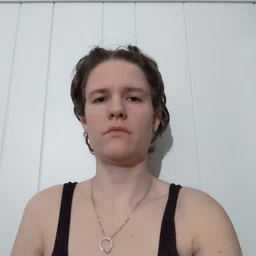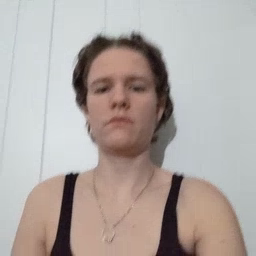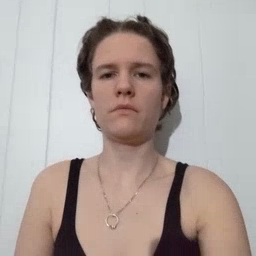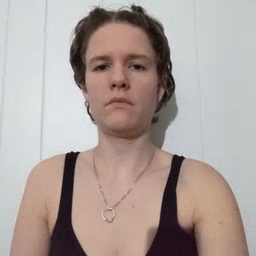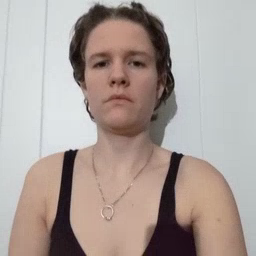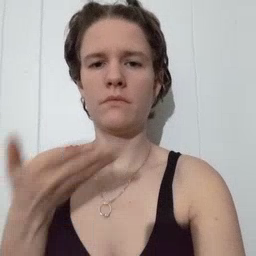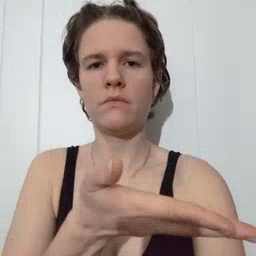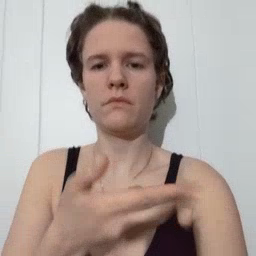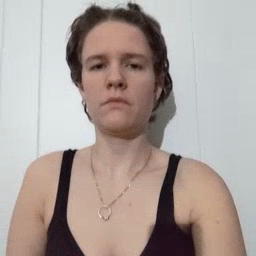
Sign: there